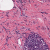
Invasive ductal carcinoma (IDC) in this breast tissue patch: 0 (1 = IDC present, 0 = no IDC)